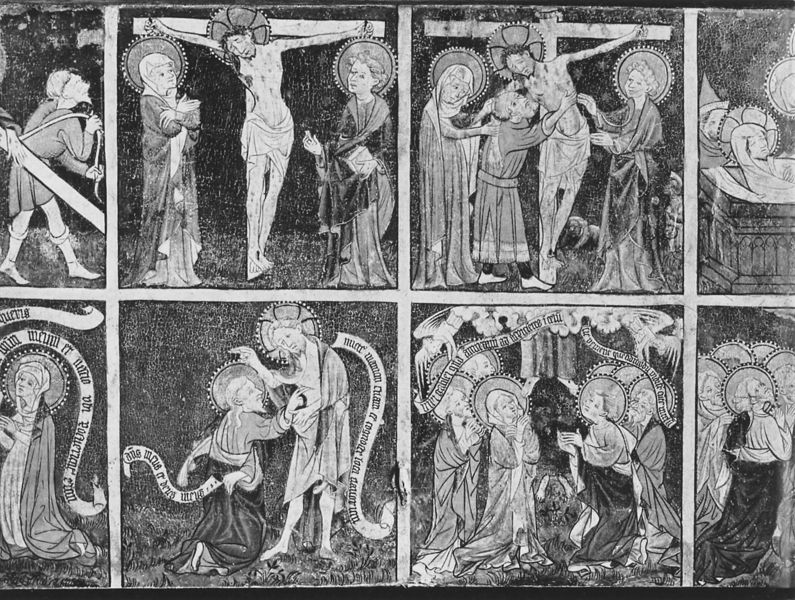
Titel: Christus im Grab
Standort: Wienhausen, Zisterzienserinnenkloster (EU - D - Nds)
Schlagwörter: menschen, geschichte, kreuz, comic, heiligenschein, christus, jesus, jesus christus, kreuzigung, heilige, verehrung, jünger, maria, grablege, schriftband, erzählung, bildsequenz, holzmalerei, ikonenbilder, kirchengeschichte, segnene